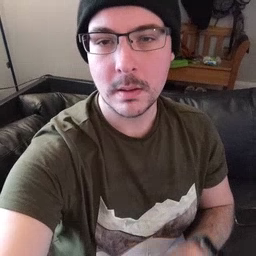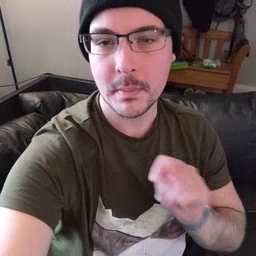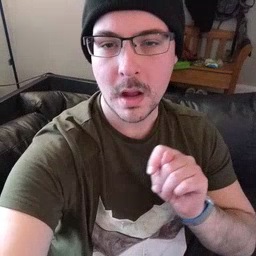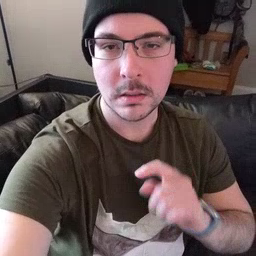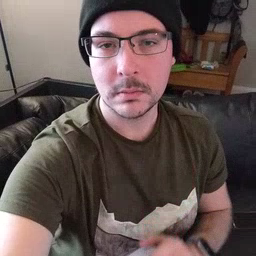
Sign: potty